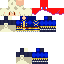
A male human skin with medium skin, wearing brown long hair dressed in a blue suit and blue pants, featuring a closed mouth.